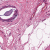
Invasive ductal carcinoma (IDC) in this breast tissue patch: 0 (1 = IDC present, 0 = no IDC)